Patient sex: M
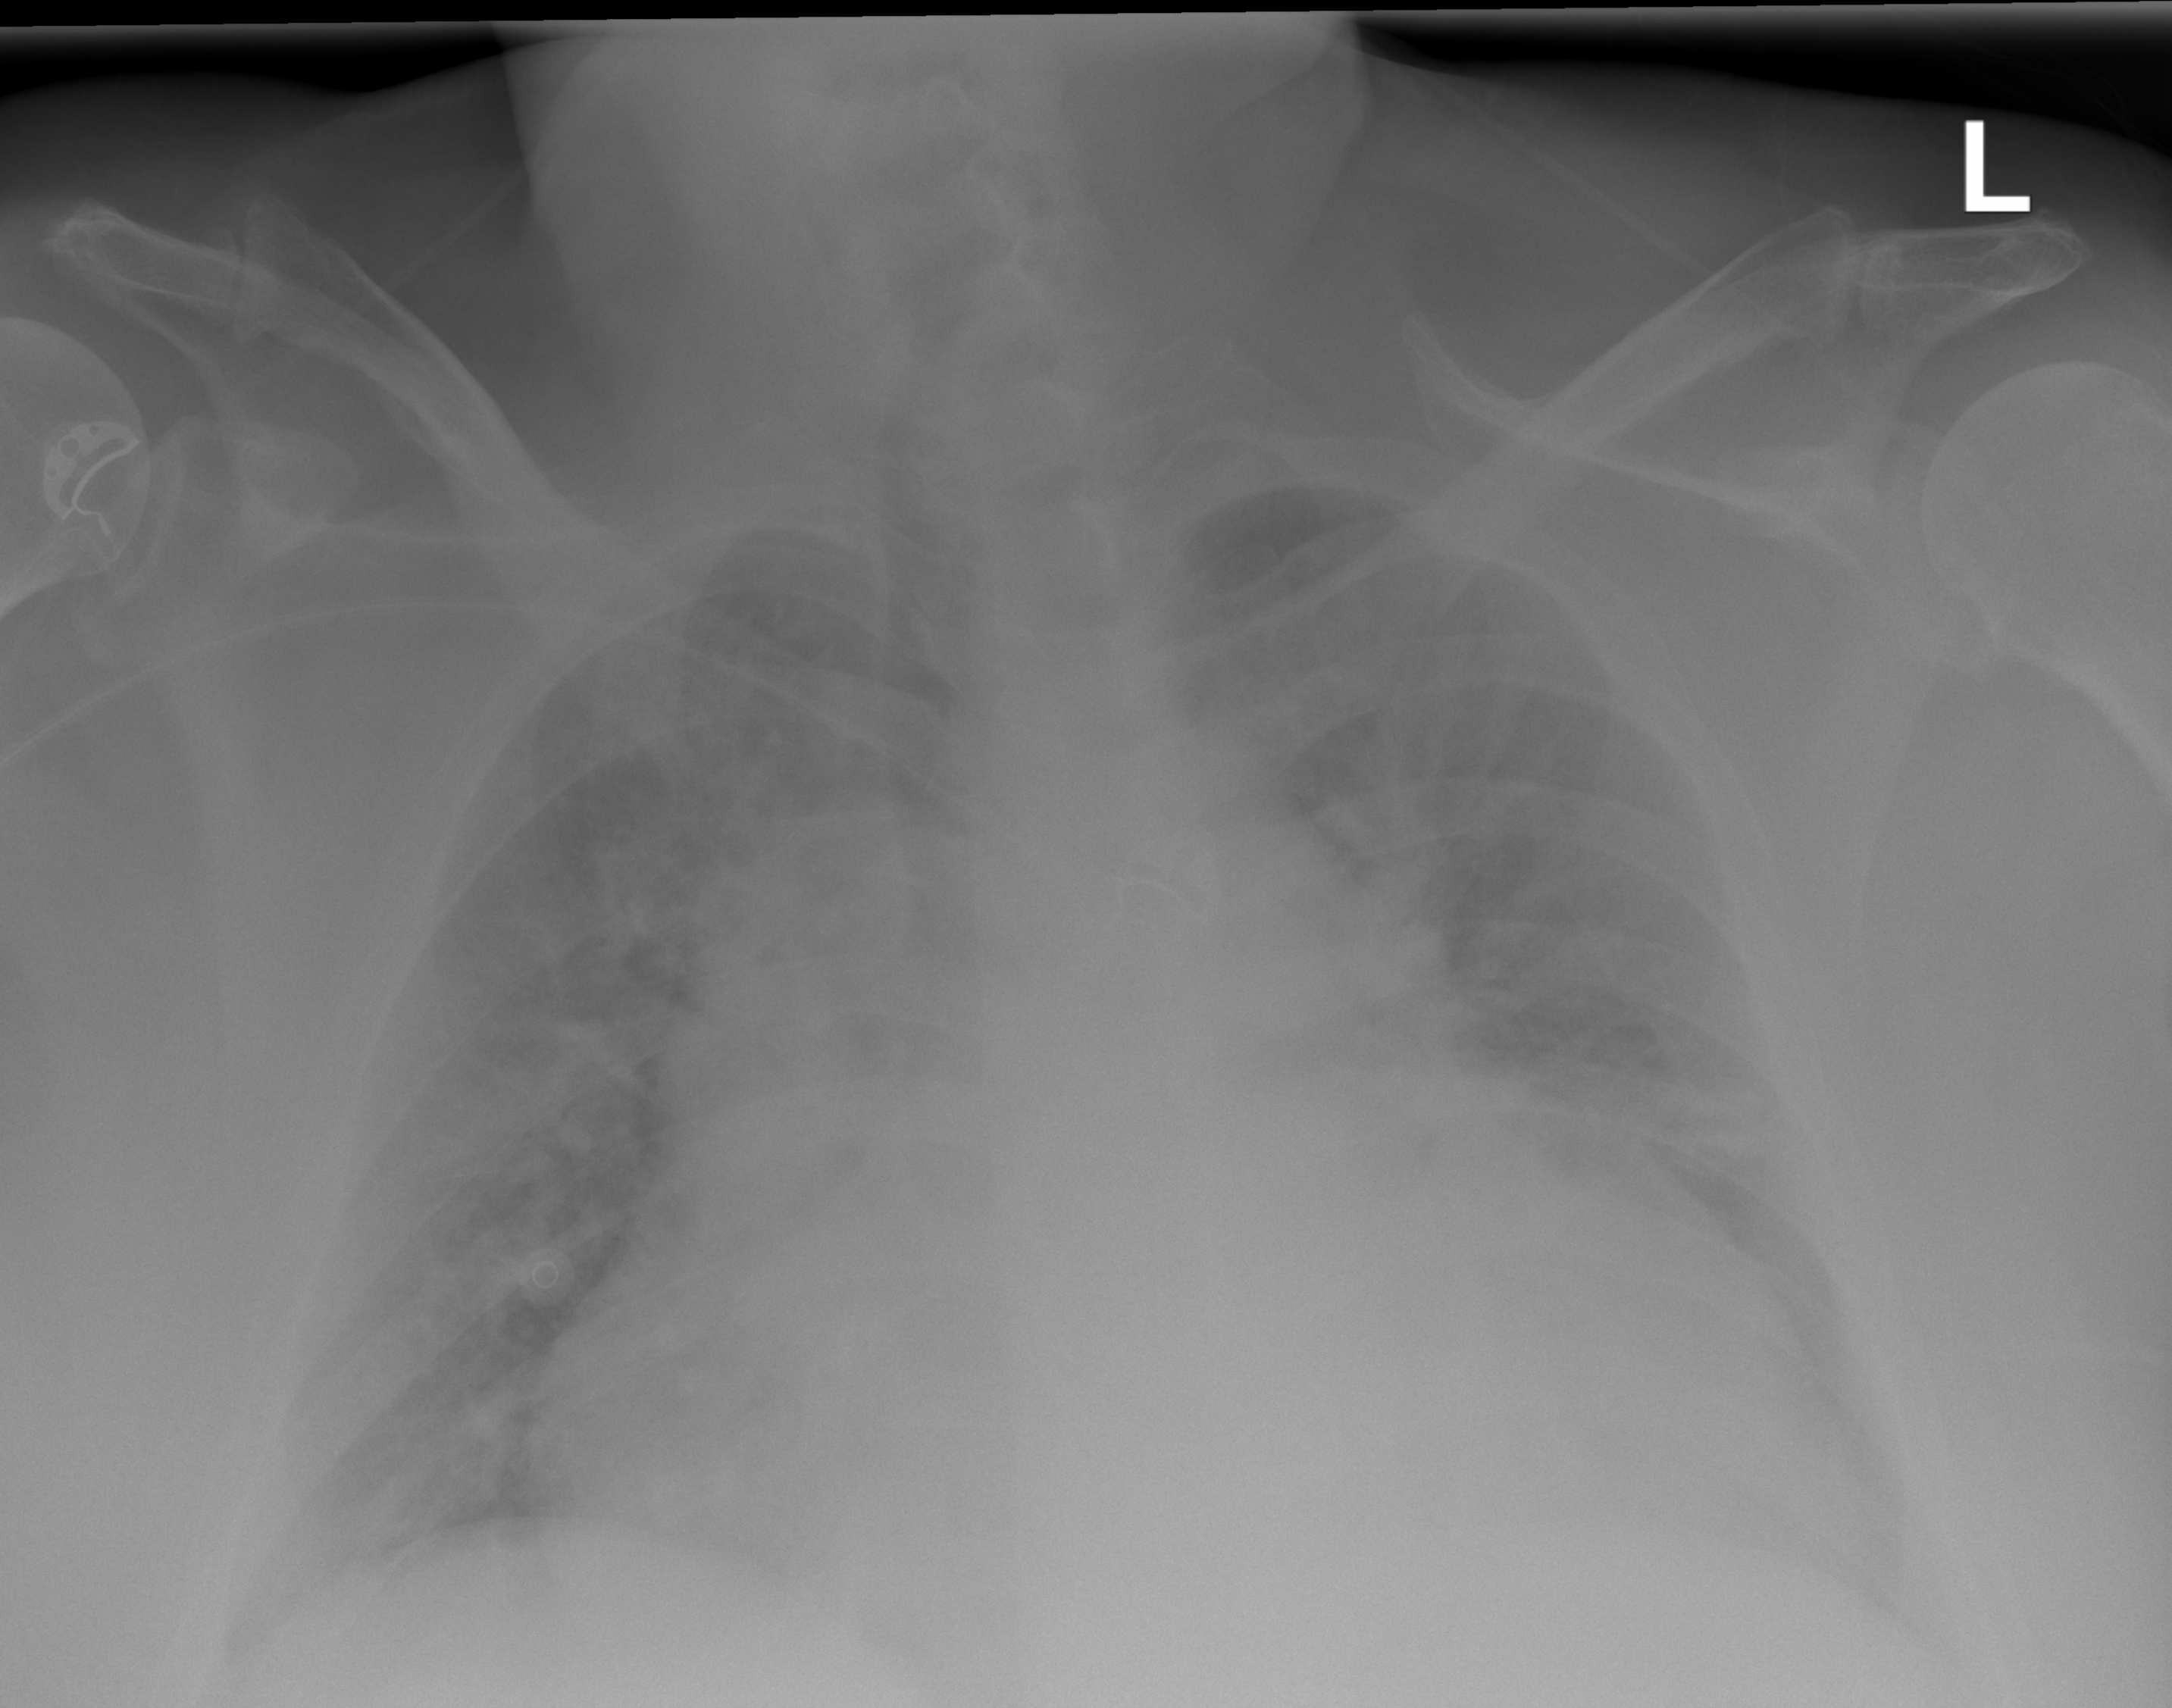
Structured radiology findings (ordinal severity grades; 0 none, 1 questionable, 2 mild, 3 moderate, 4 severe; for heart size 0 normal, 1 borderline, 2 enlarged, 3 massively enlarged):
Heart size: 3
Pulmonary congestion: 2
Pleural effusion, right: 1
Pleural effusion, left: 1
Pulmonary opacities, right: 0
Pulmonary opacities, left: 0
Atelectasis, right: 0
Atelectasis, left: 0